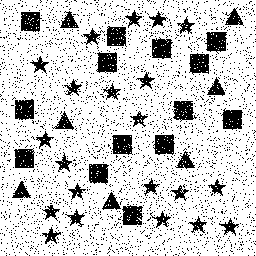
Squares: 14
Triangles: 7
Stars: 21
Total shapes: 42